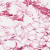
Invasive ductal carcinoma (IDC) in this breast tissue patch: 0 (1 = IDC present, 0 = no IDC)